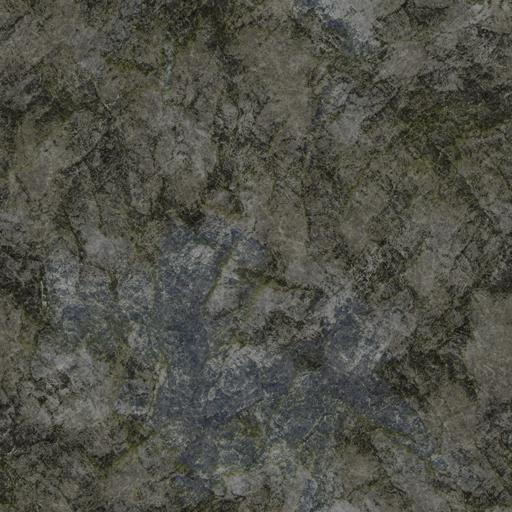
Tags: cliff grey rock stone wall